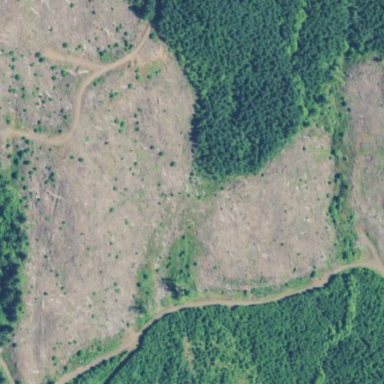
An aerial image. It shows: Clearcut area created by human activity.